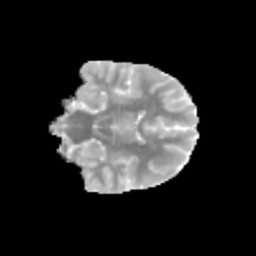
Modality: MD
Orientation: coronal
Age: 9
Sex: male
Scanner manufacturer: siemens
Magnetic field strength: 3 T
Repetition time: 3.8 s
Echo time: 0.07 s